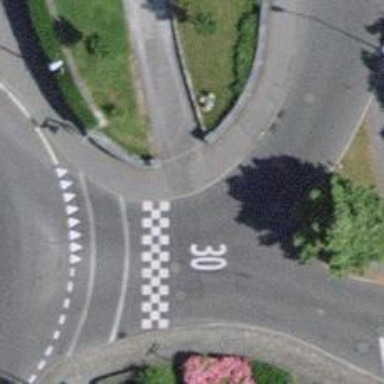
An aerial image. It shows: Kerb serving as barrier.